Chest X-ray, AP view. Patient: 24 years old, sex F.
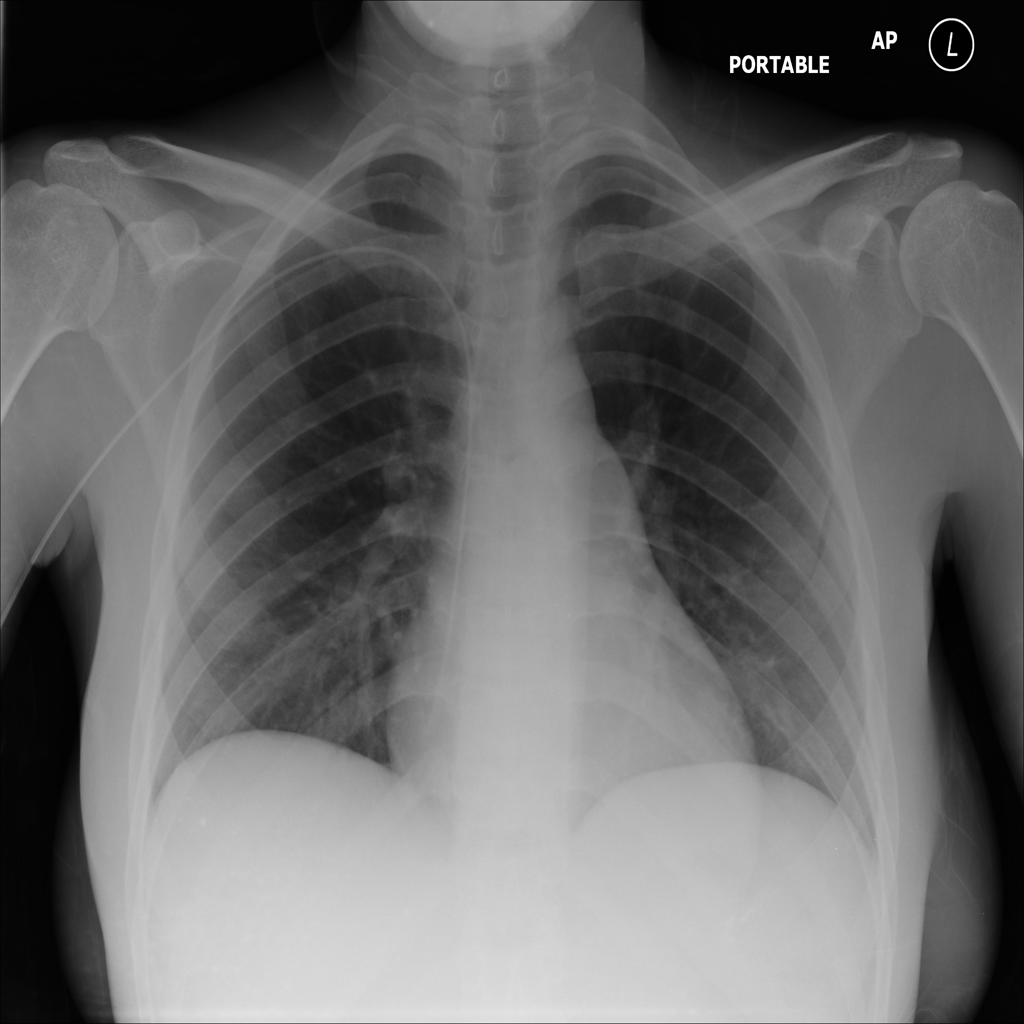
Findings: No Finding